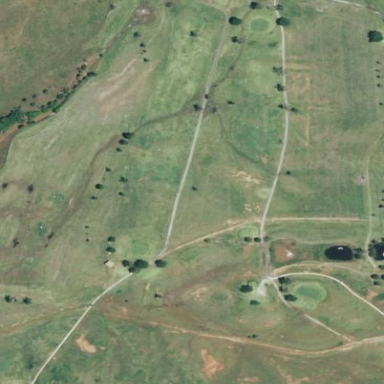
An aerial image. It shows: Golf course.